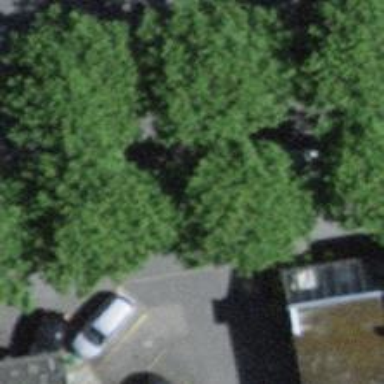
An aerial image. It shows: Avenue lined with broadleaved trees.